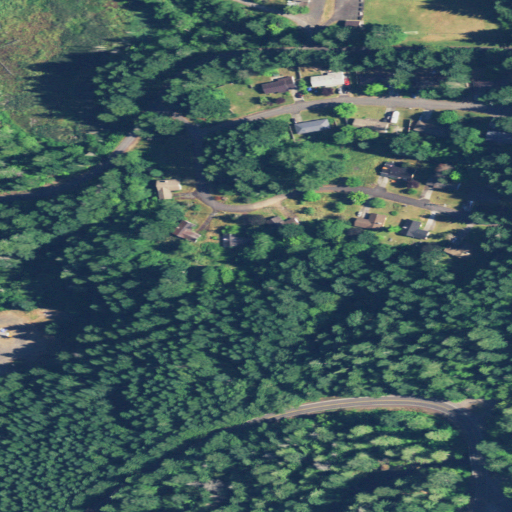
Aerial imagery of plain(s) in Oregon named Nowhere Meadow containing grassland, open development, evergreen forest, low intensity development, mixed forest, shrub, and medium intensity development